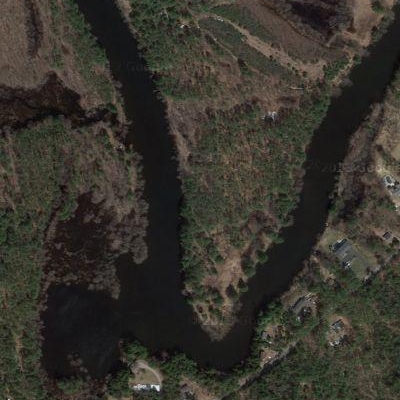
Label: dRiverLake